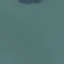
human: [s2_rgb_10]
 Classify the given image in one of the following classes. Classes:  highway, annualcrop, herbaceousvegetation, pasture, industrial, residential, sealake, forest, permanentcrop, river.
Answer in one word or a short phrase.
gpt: SeaLake